【题型】解答题　【知识点】平面几何　【难度】easy
某地有一座圆弧形拱桥, 桥下水面宽度 $AB$ 为 $24\text{m}$, 拱顶高出水面 $8\text{m}$(即 $CD = 8\text{m}$), $OC \perp AB$。

(1) 求出该圆弧形拱桥所在圆的半径；

(2) 有一艘宽 $10\text{m}$, 船舱高出水面 $7.5\text{m}$ 的货船要经过这里, 此货船能顺利通过这座桥吗？
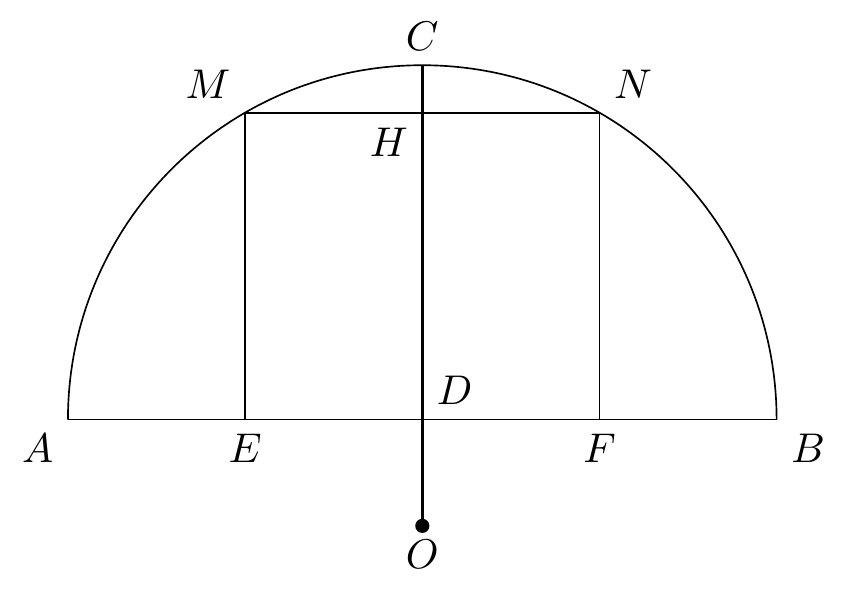
【解答】

解：
(1) 连接 $OA$,

$\because AB = 24\text{m}$, $OC \perp AB$,

$\therefore AD = \frac{1}{2} AB = 12\text{m}$,

设 $OA = OC = r$,

$\because CD = 8\text{m}$,

$\therefore OD = (r - 8)\text{m}$,

在 $Rt\triangle AOD$ 中, 根据勾股定理可得：$AD^2 + OD^2 = OA^2$,

即 $12^2 + (r - 8)^2 = r^2$,

解得：$r = 13$,

答：该圆弧形拱桥所在圆的半径为 $13$ 米。

(2) $\because r = 13$ 米, $CD = 8\text{m}$,

$\therefore OD = OC - CD = 5$ 米,

构造如图所示矩形 $MEFN$, 连接 $OM$,

当 $EF = MN = 10\text{m}$ 时,

$\because OC \perp AB$,

$\therefore OC \perp MN$,

$\therefore MH = \frac{1}{2} MN = 5$ 米,

根据勾股定理可得：$OH = \sqrt{OM^2 - MH^2} = 12$ 米,

$\therefore DH = OH - OD = 12 - 5 = 7$(米),

$\because 7 < 7.5$,

$\therefore$ 此货船不能顺利通过这座桥。
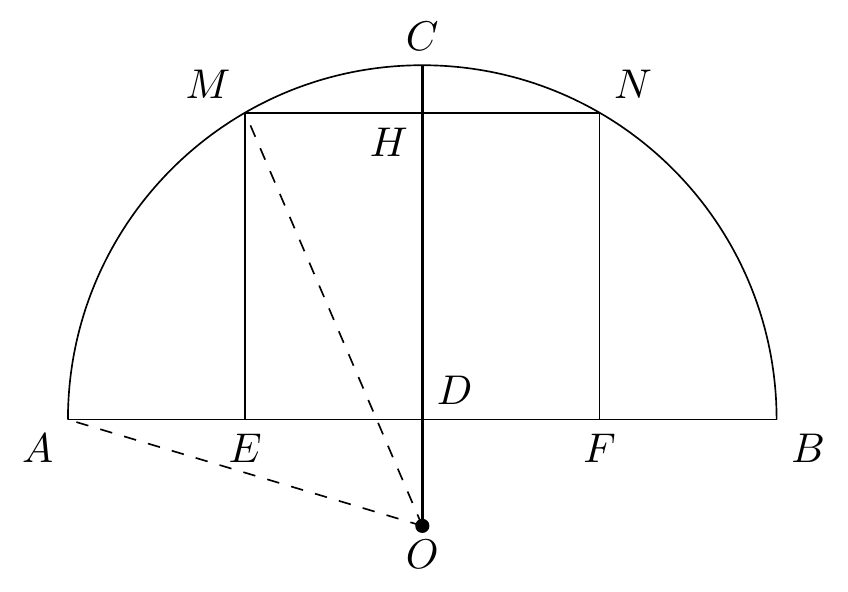